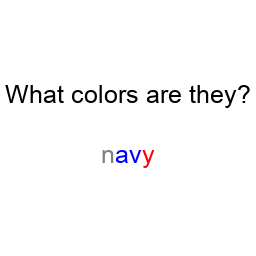
Color: gray, blue, blue, red
Color name shown: navy
Background color: white
Question text color: black